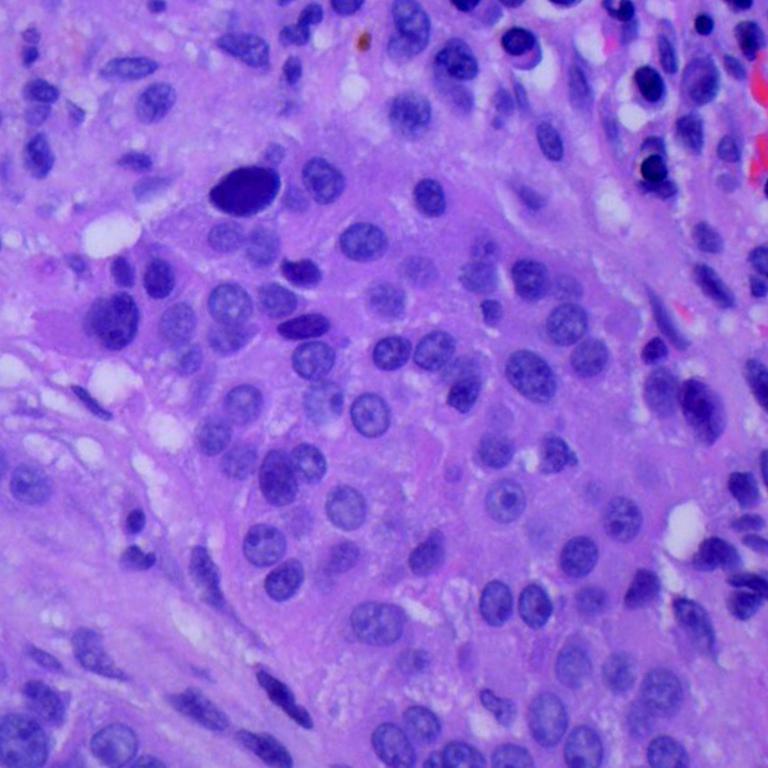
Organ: lung
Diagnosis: squamous carcinomas